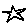
Label: star